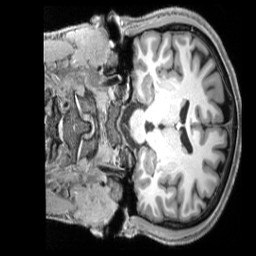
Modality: T1w
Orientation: coronal
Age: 28
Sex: male
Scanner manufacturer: siemens
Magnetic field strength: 3 T
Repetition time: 2.3 s
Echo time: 0.00229 s